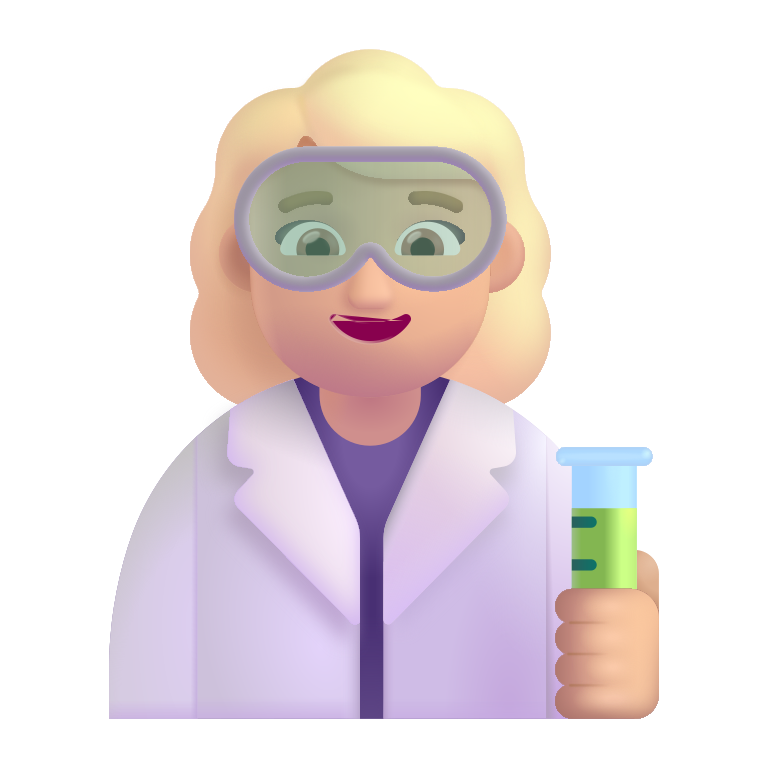
woman scientist color  light